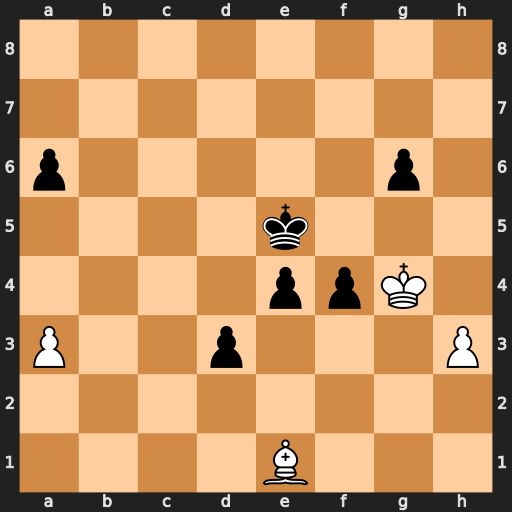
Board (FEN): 8/8/p5p1/4k3/4ppK1/P2p3P/8/4B3
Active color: w
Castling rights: -
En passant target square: -
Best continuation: Bc3+ Kd5 Kxf4